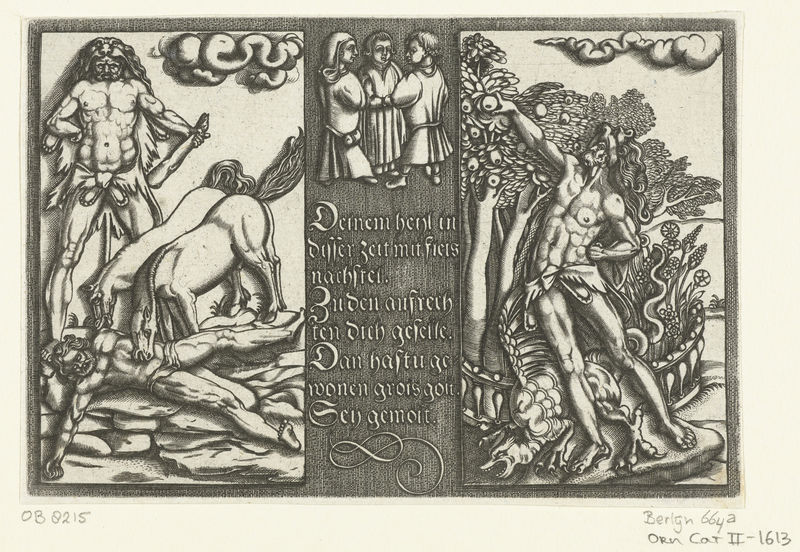
Titel: Twee van de werken van Hercules
Künstler: Johann von Halver
Standort: Amsterdam
Institution: Rijksmuseum
Schlagwörter: apfel, äpfel, adam, paradies, schlange, apfelbaum, ungeheuer, drache